Current action and preconditions to check: trajectory_clear

Your task: For each precondition in the list above, predict whether it will hold at this action.

Consider the current scene as observed from the mobile robot's camera, and analyze the predicted future states of all dynamic agents (e.g., people, animals, vehicles, or any moving entities) within the NEXT SECOND.

IMPORTANT: Only answer "very likely" if you are absolutely certain—based on strong, clear evidence—that a dynamic agent will violate the precondition in the predicted future state. Do NOT answer "very likely" for unlikely, ambiguous, or low-probability risks.

Ask yourself for each precondition: Is there a high probability, with clear and convincing evidence, that the predicted future states of any dynamic agent will interfere with the predicted future state of the currently executing action within the NEXT SECOND, causing that precondition to fail?

Assess the risk level based on these predictions. Use "likely" or "very likely" if motions create a clear risk of interference.

Use "neutral" or "improbable" if agents are nearby but their predicted paths are clearly diverging or non-conflicting.

Failure Risk Categories: "very improbable", "improbable", "neutral", "likely", "very likely"

Answer Format: Output ONLY the probability_of_failure value from these categories: "very improbable", "improbable", "neutral", "likely", "very likely"

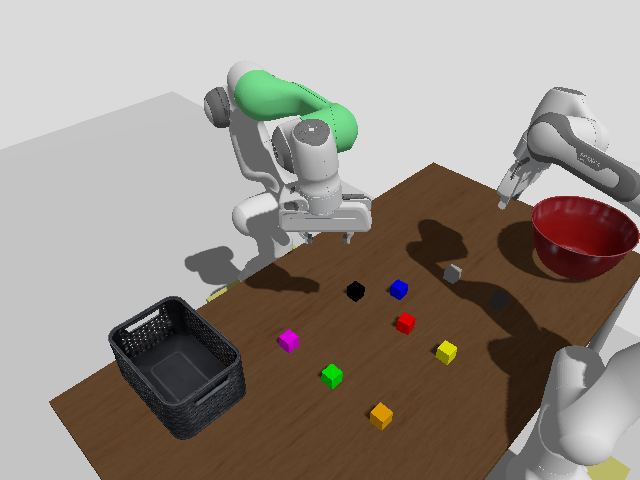

Answer: very improbable